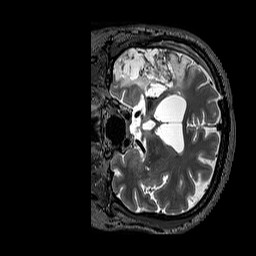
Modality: T2w
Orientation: coronal
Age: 55
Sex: male
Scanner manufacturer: siemens
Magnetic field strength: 3 T
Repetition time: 3.2 s
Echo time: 0.567 s